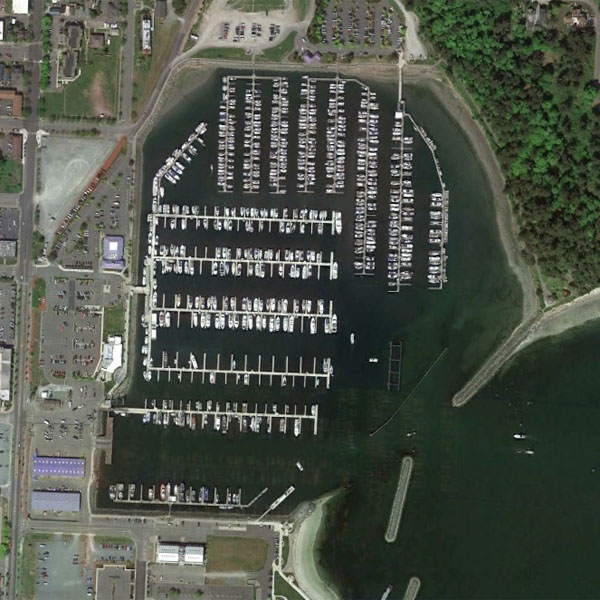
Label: Port